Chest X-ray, AP view. Patient: 52 years old, sex F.
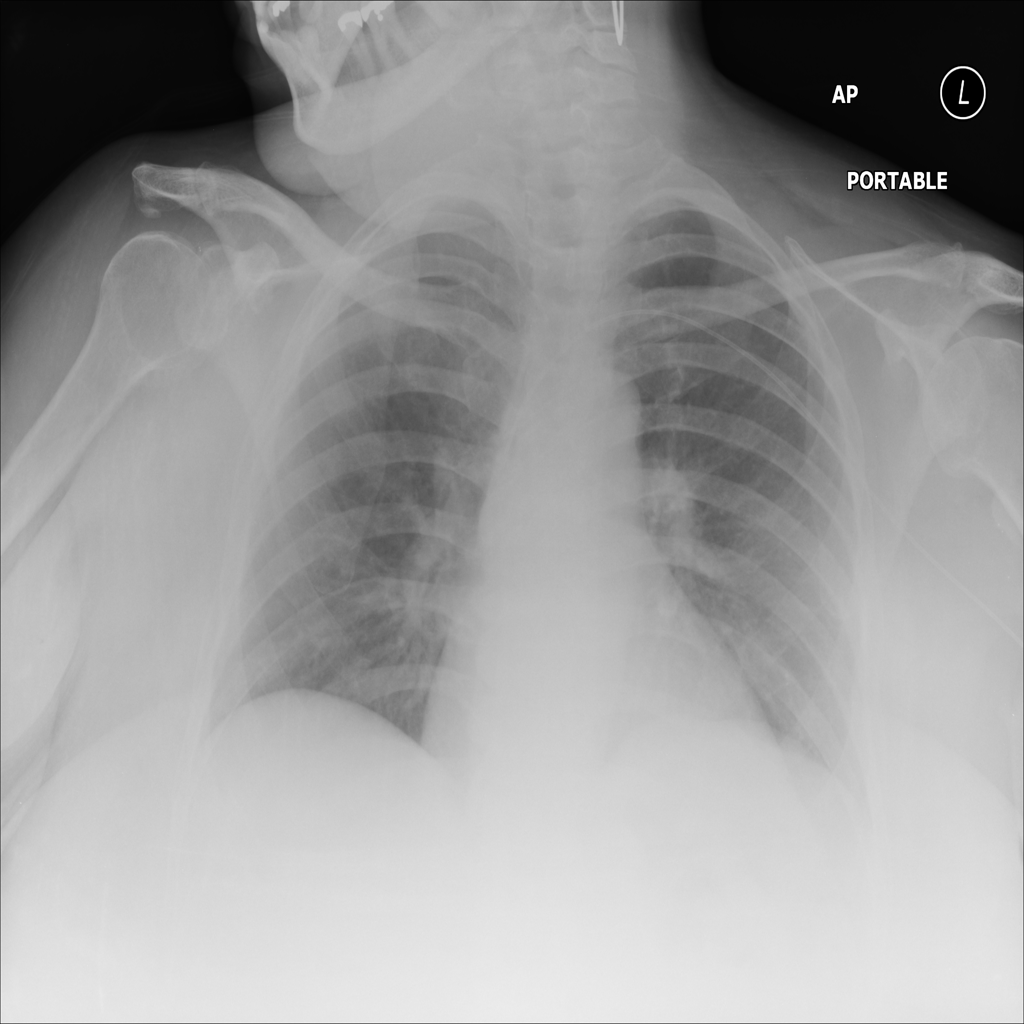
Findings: No Finding